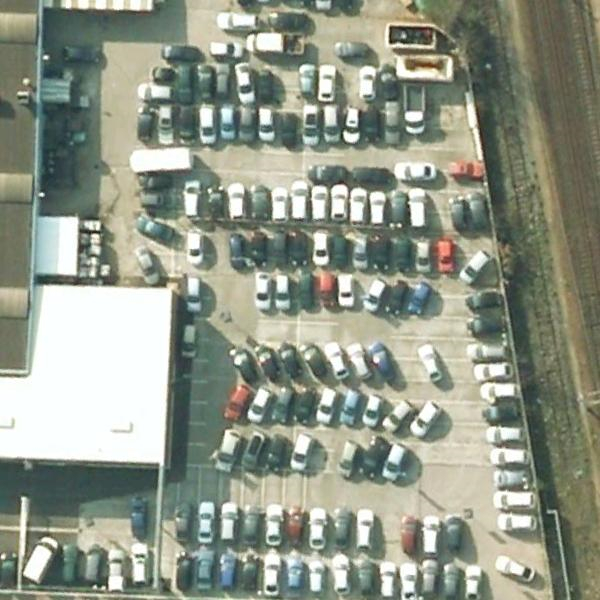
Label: Parking